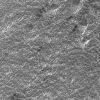
Atmospheric dust classification: not_dusty